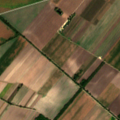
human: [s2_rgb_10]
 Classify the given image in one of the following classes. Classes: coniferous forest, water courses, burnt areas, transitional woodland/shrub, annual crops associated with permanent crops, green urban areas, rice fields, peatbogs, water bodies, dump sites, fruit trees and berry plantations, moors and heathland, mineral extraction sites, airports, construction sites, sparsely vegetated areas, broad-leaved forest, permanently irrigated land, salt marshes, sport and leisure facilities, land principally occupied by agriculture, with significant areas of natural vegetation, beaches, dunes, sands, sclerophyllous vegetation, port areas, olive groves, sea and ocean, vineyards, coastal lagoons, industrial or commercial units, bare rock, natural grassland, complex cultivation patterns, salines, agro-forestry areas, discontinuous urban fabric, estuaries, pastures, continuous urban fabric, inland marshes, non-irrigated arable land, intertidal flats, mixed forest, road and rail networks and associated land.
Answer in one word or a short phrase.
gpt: non-irrigated arable land, broad-leaved forest